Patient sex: M
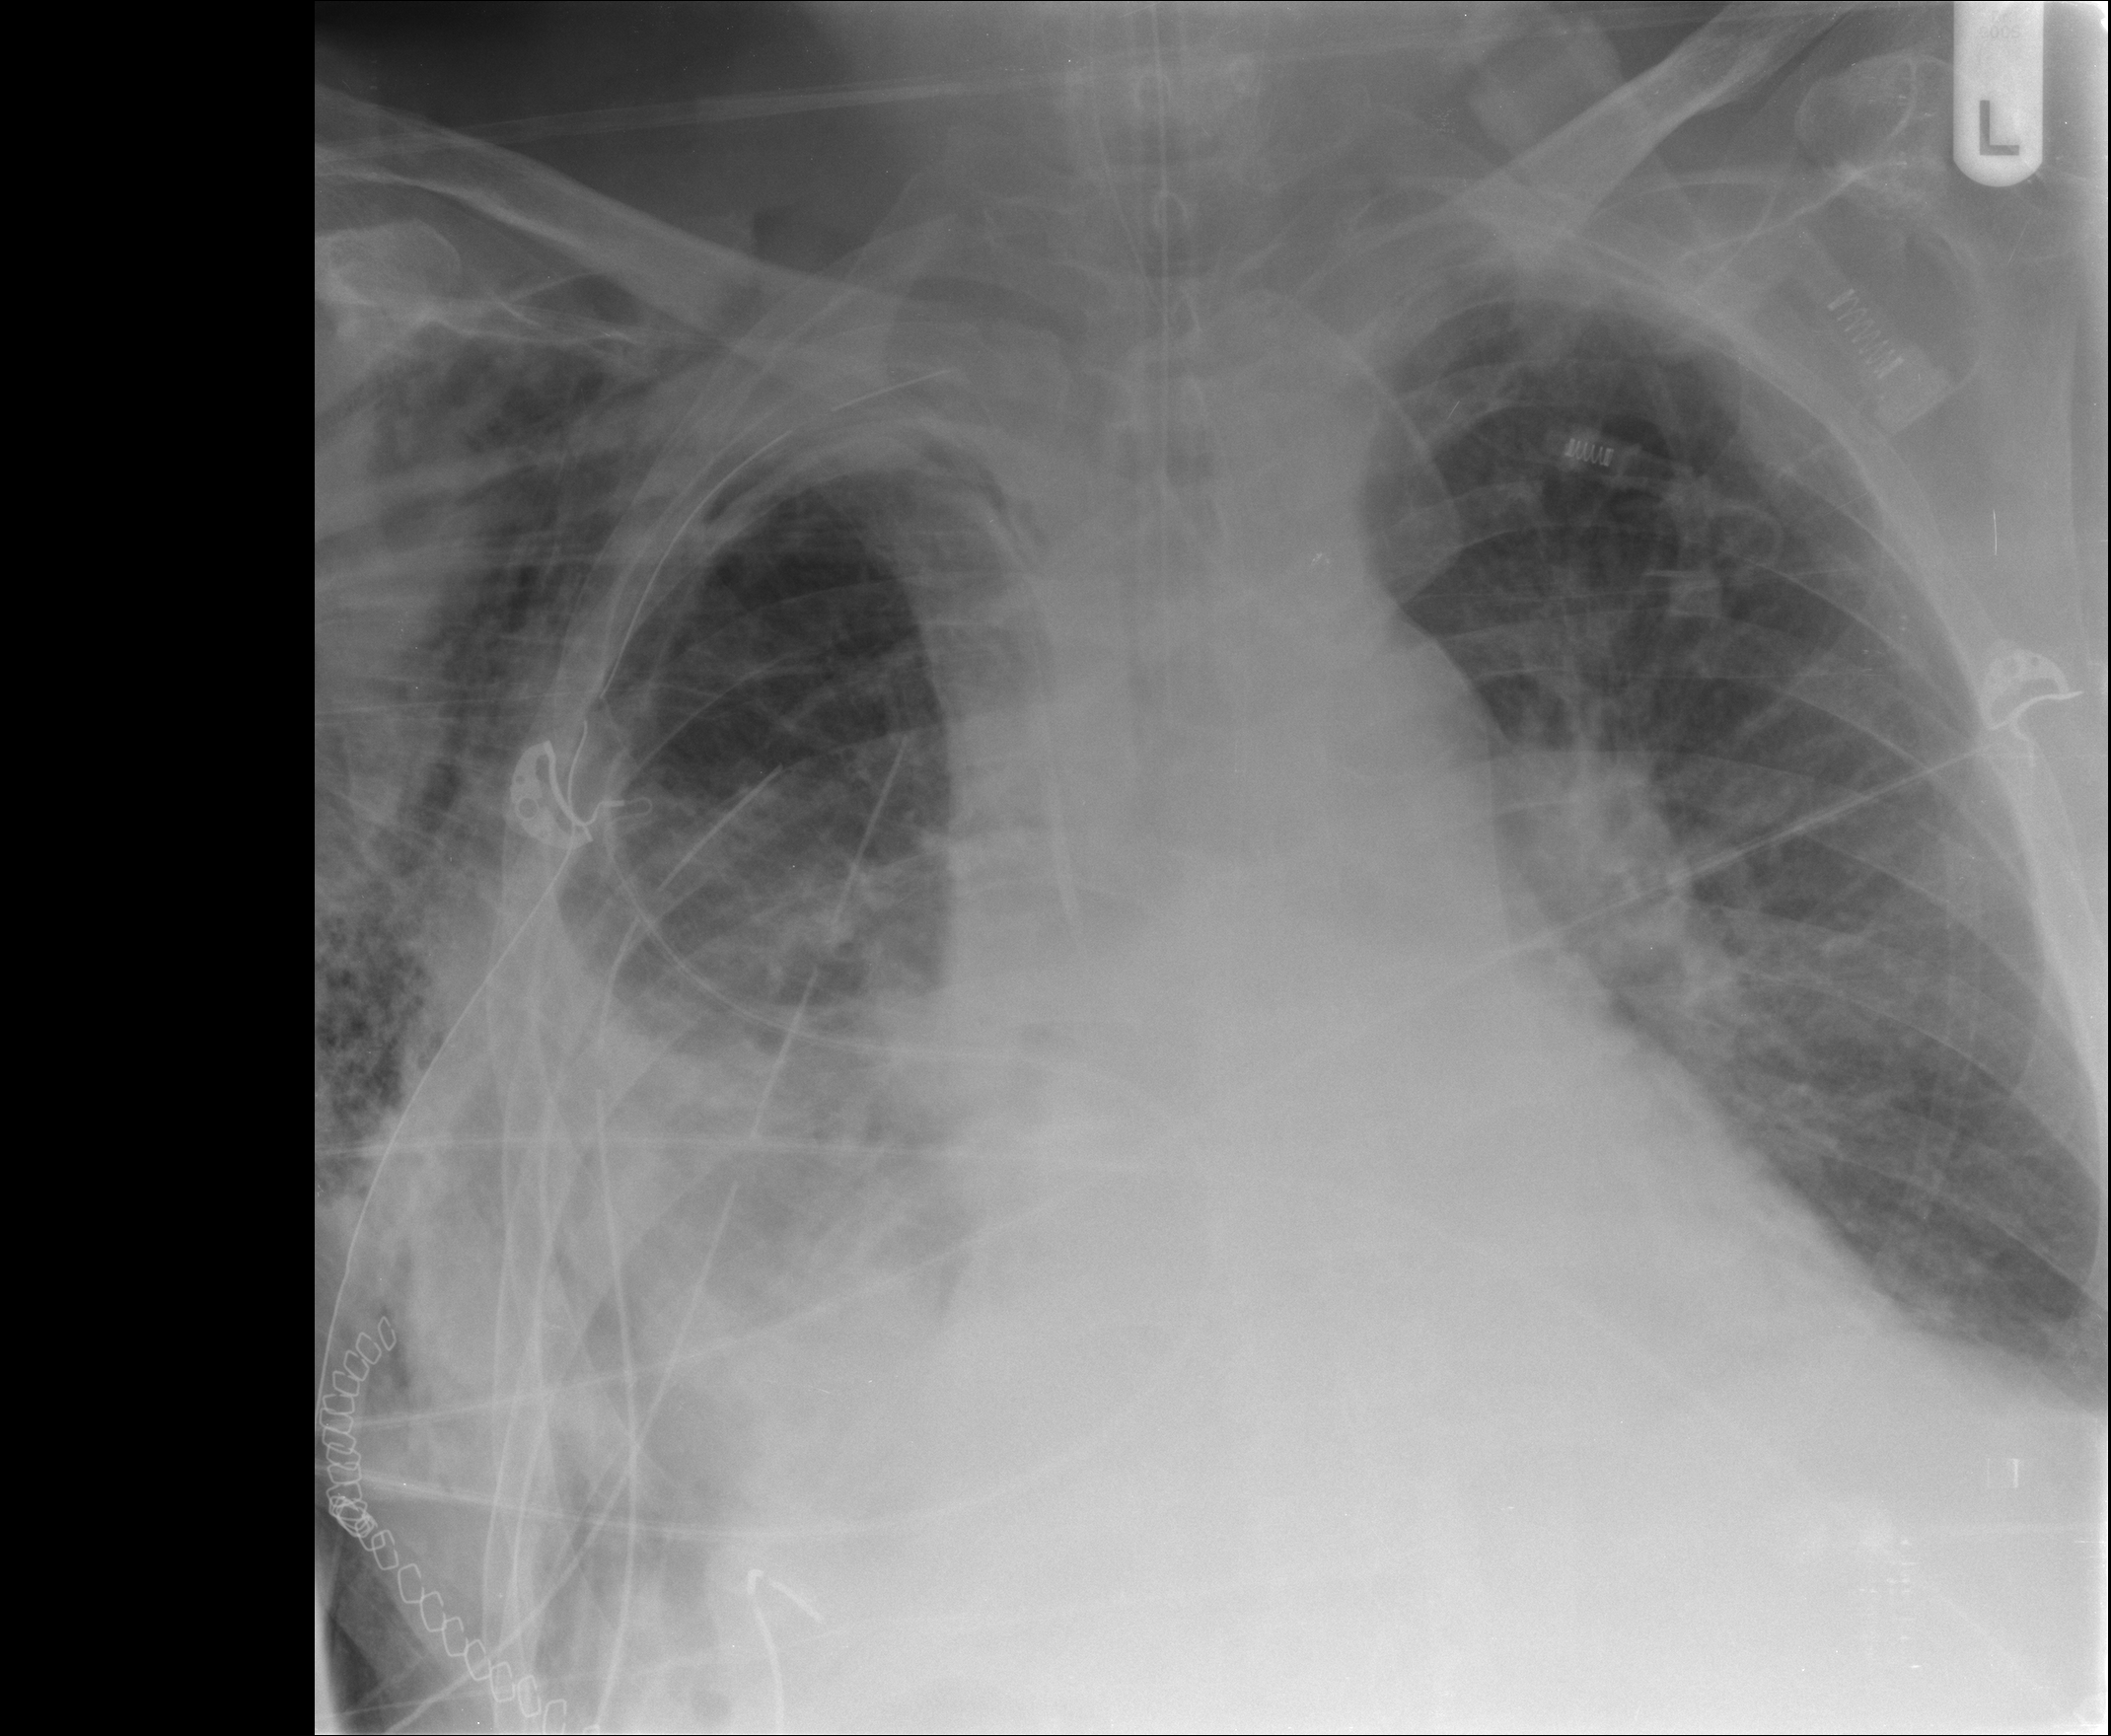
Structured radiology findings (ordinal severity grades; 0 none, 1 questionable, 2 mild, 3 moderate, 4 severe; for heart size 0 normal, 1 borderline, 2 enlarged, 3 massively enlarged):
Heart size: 2
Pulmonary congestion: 0
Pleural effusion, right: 2
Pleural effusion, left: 1
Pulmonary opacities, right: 2
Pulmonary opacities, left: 0
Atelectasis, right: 3
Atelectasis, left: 2